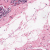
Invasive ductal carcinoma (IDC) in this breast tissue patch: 0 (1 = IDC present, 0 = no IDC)